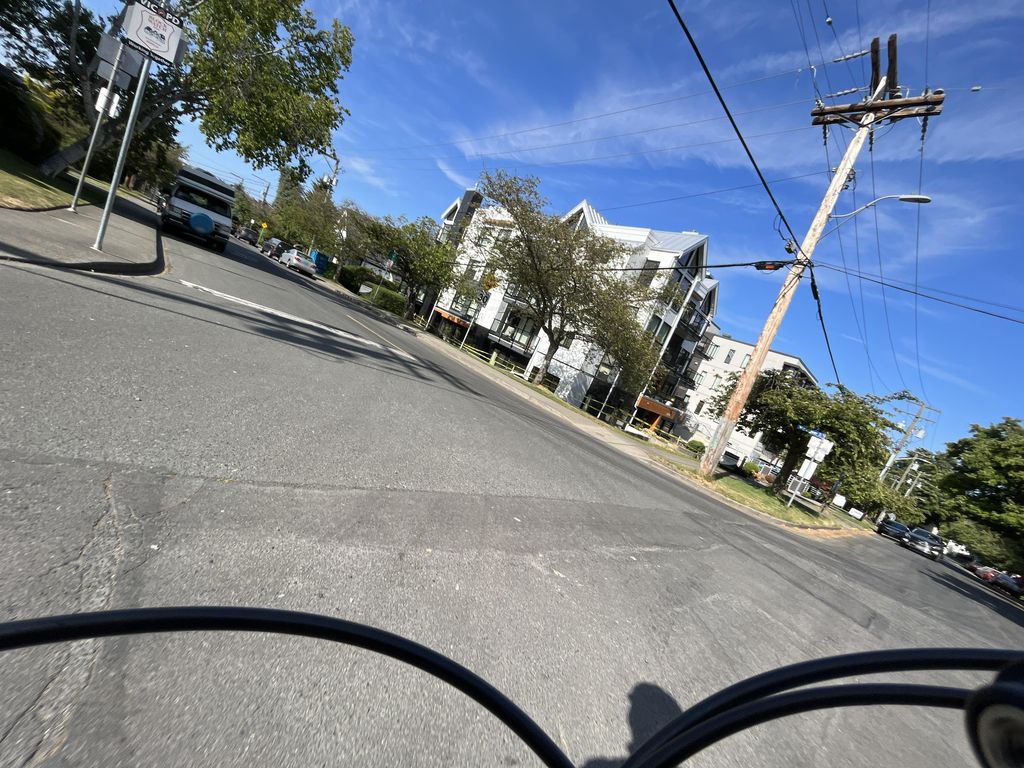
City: victoria